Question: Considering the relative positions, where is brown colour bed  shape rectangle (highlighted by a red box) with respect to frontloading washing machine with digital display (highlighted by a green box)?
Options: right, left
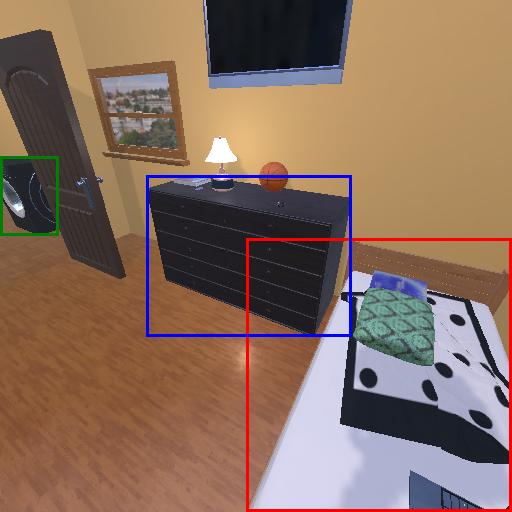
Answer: right